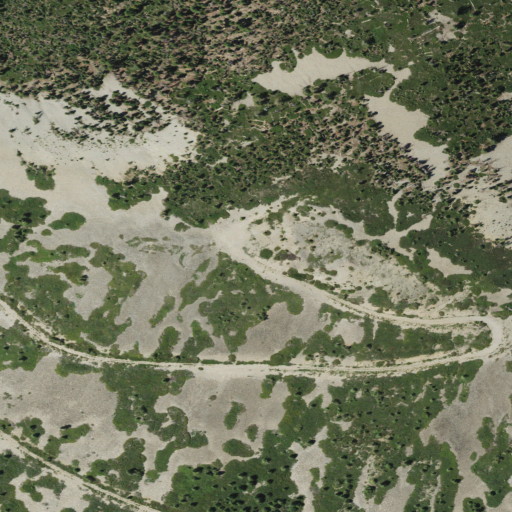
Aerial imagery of mountain in California named Clover Mountain containing shrub and evergreen forest